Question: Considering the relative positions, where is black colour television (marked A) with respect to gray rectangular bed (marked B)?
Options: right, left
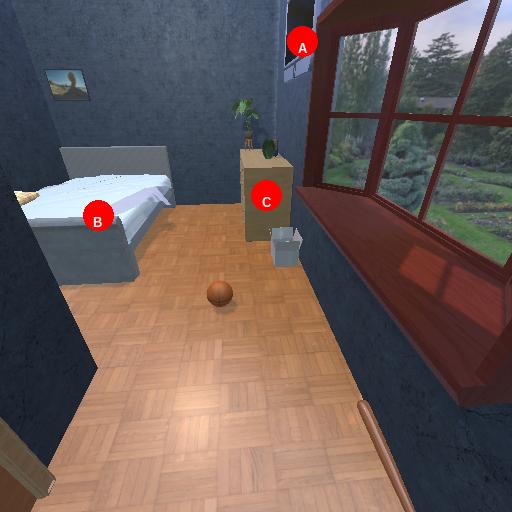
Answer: right